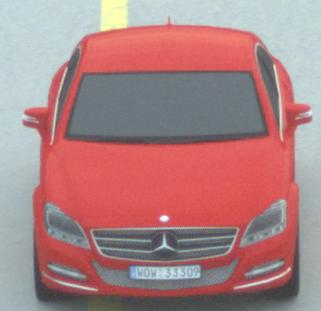
Make: Mercedes-Benz
Model: CLS Coupé 350
Detailed model: CLS-Class (218) Coupé
Model produced from: 2011/01
Model produced until: 2014/07
Doors: 4
Color: red
Road condition: dry road
Daytime: sunrise or sunset
Contrast: low contrast